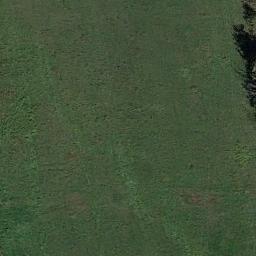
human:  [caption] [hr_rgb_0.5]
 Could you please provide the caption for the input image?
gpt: A large lush green meadow covered with green grass .

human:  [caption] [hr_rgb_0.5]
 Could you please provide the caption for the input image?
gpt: This meadow has different sparsity in different places .

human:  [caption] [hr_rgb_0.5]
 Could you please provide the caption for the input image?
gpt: There are green shoots sprouting from the grass .

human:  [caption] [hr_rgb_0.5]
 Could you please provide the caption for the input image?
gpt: The meadow is dense but uneven .

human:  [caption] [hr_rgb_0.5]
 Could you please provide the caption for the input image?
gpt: A green and smooth meadow with many grass .